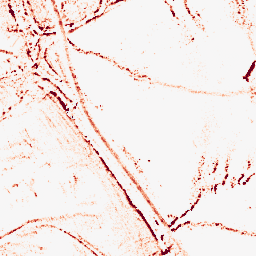
Category: morphological
Decomposition family: morphological_square
Decomposition parameters: operation: opening
size: 5
Upsampling method: cubic_catmull_rom
Upsampling parameters: scale: 2
Upsampling scale: 2